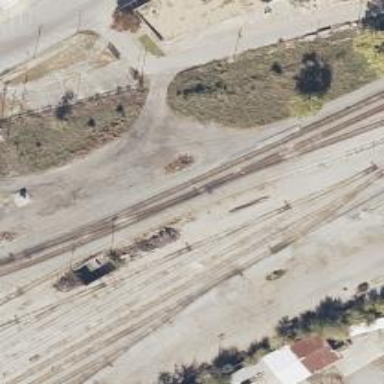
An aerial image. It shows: Railway track.